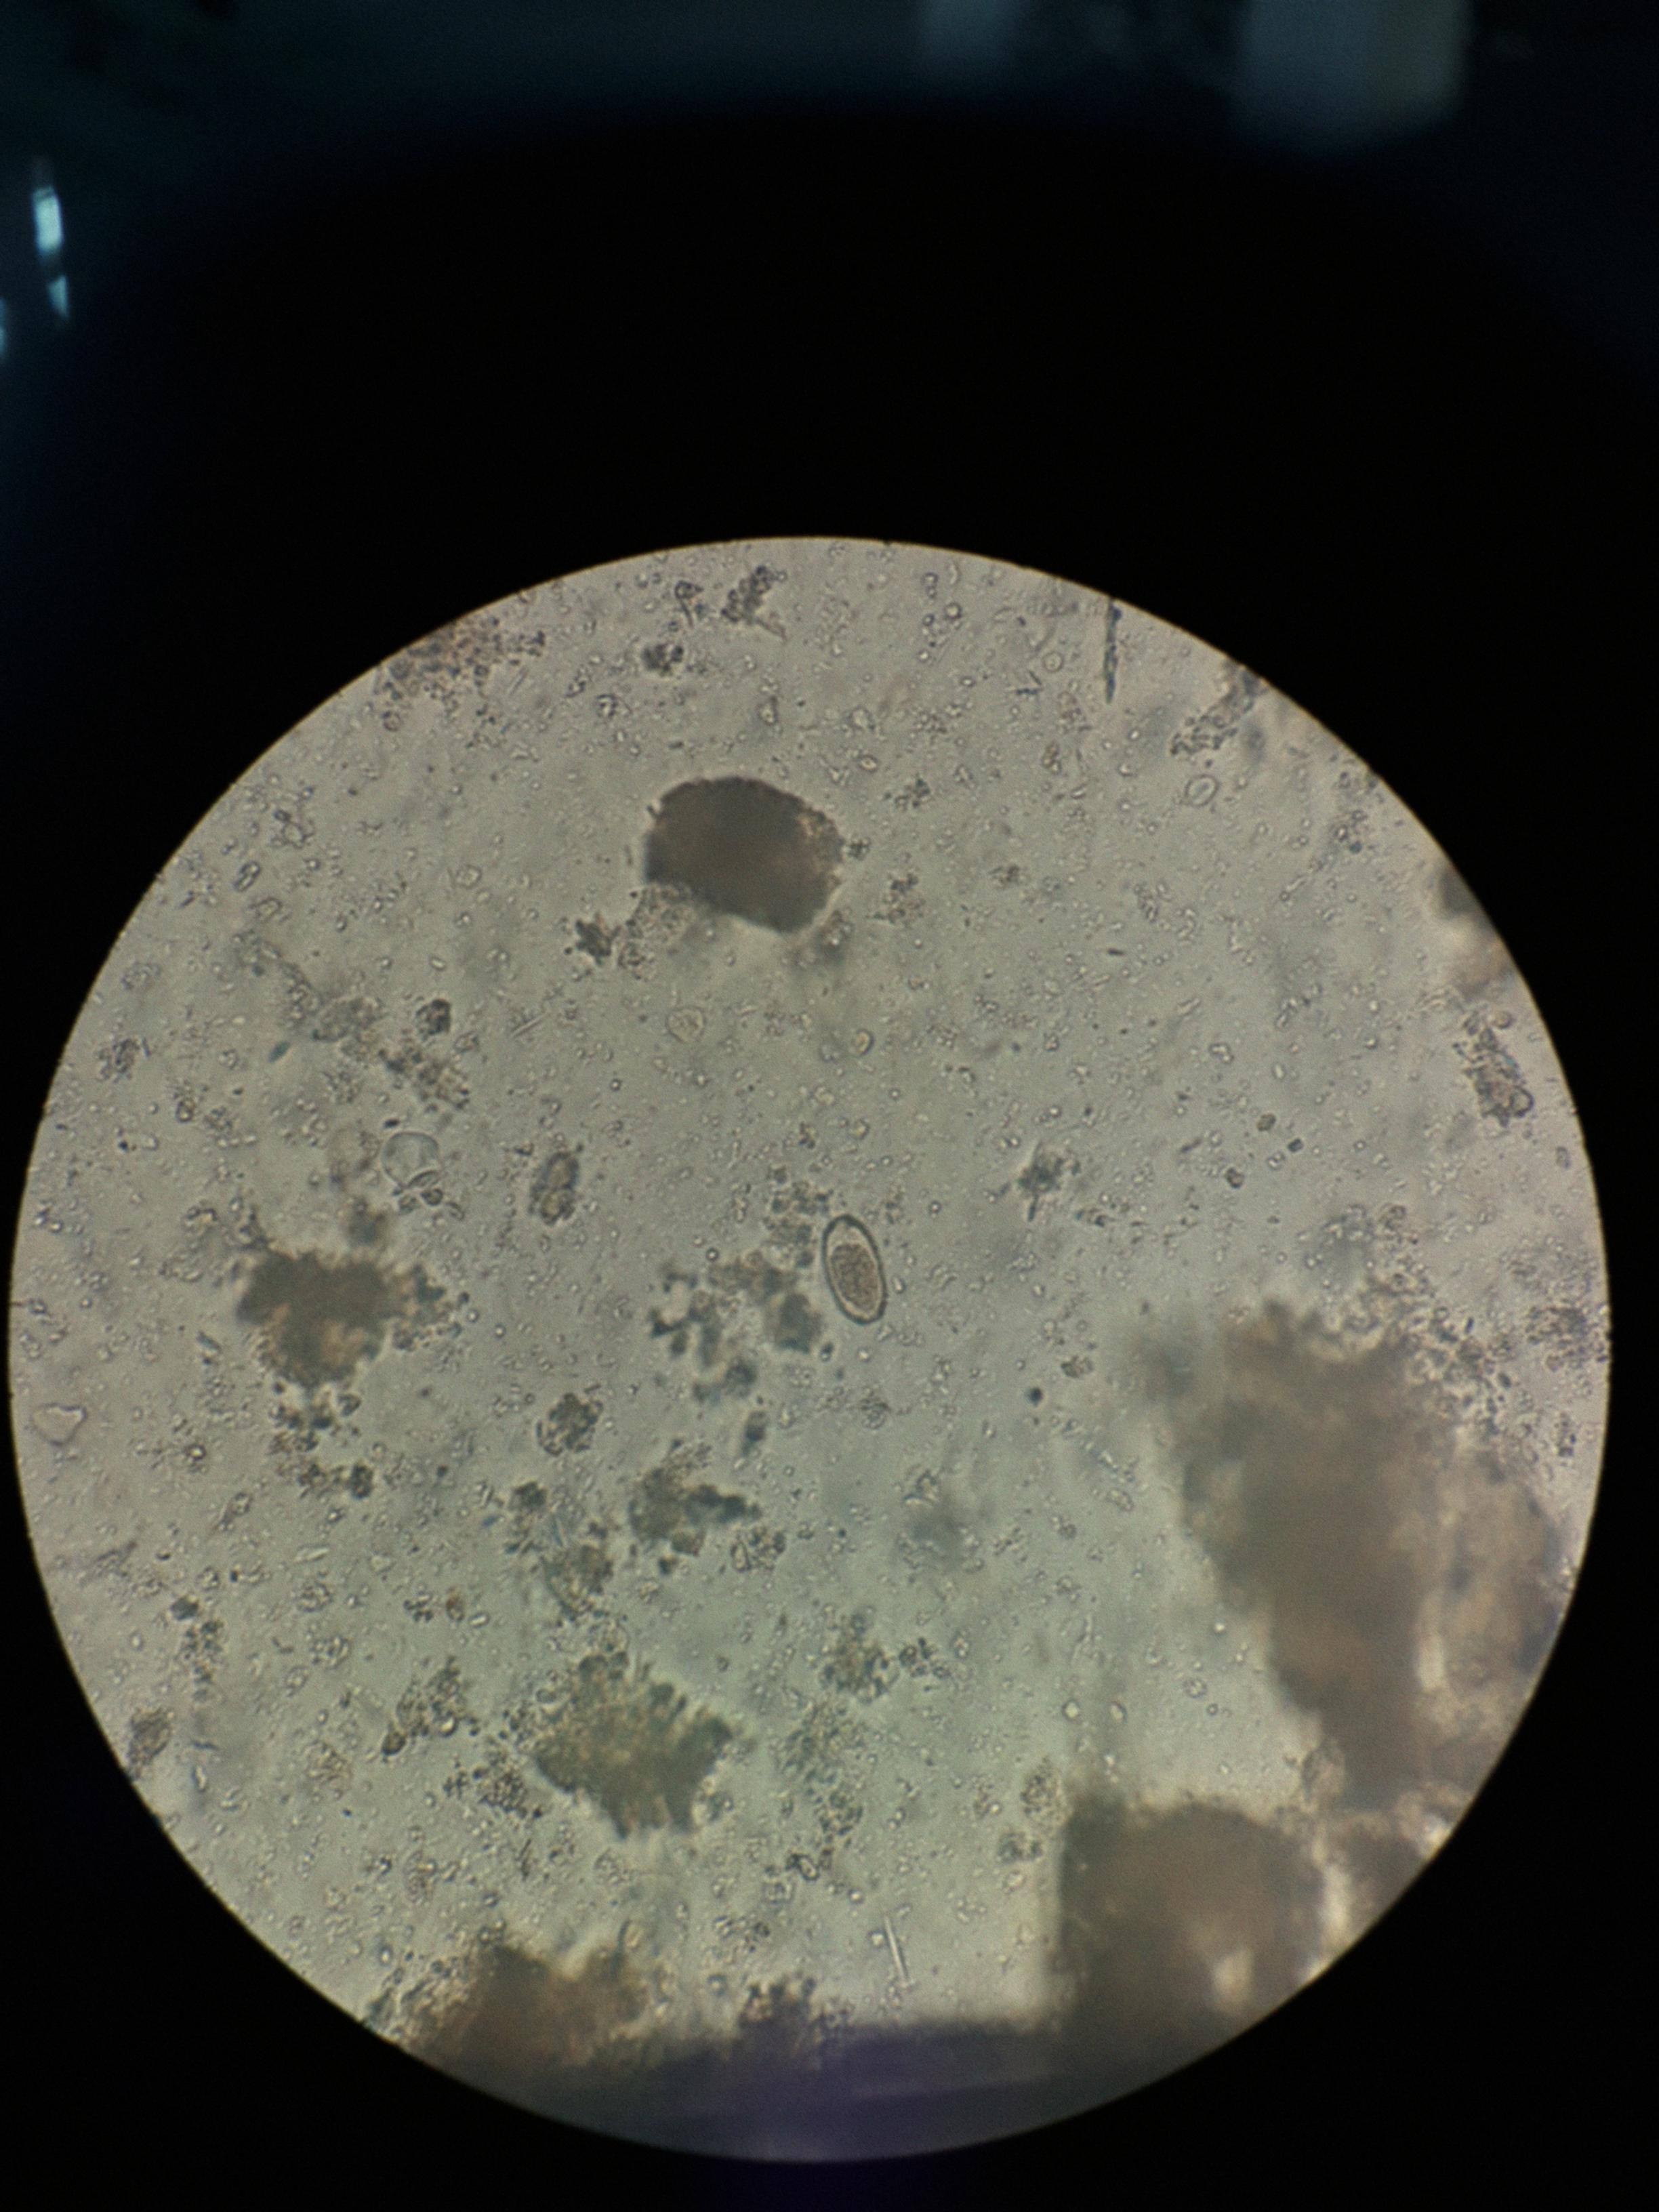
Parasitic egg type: Capillaria philippinensis